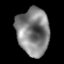
Tissue: lung
Cell type: Epithelial cells
Senescence score: 0.1545
Nuclear area (px): 1496
Mean DAPI intensity: 130.195